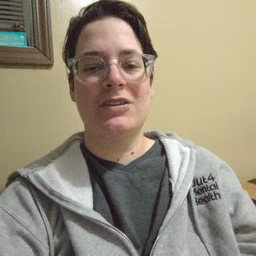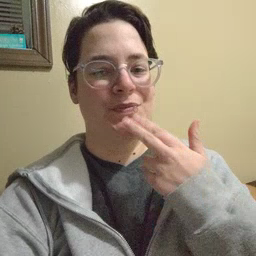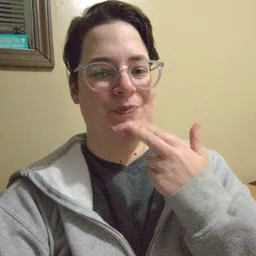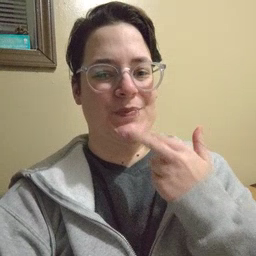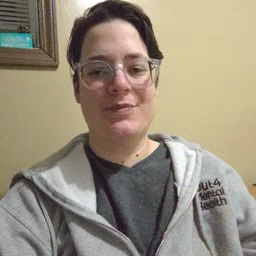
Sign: cute